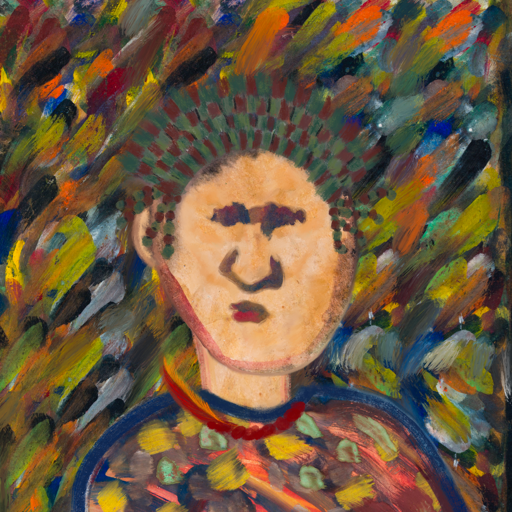
Background: An_Impression, Head And Neck Front: Childish, Face Front: In_The_Sun, Bust: Mother_And_Son_Mother, Hair Front: Blank, Head Accessory: After_Raid_Crown, Second Necklace: Blank, Necklace: Pipe, Baby: Blank